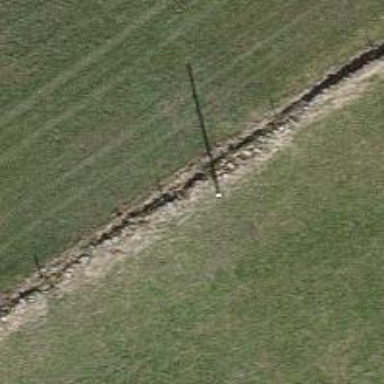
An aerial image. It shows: Utility pole in the area.